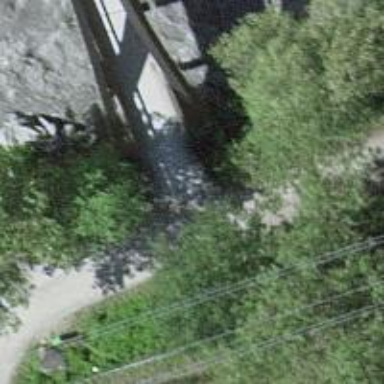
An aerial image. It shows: Concrete cycleway bridge.